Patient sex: M
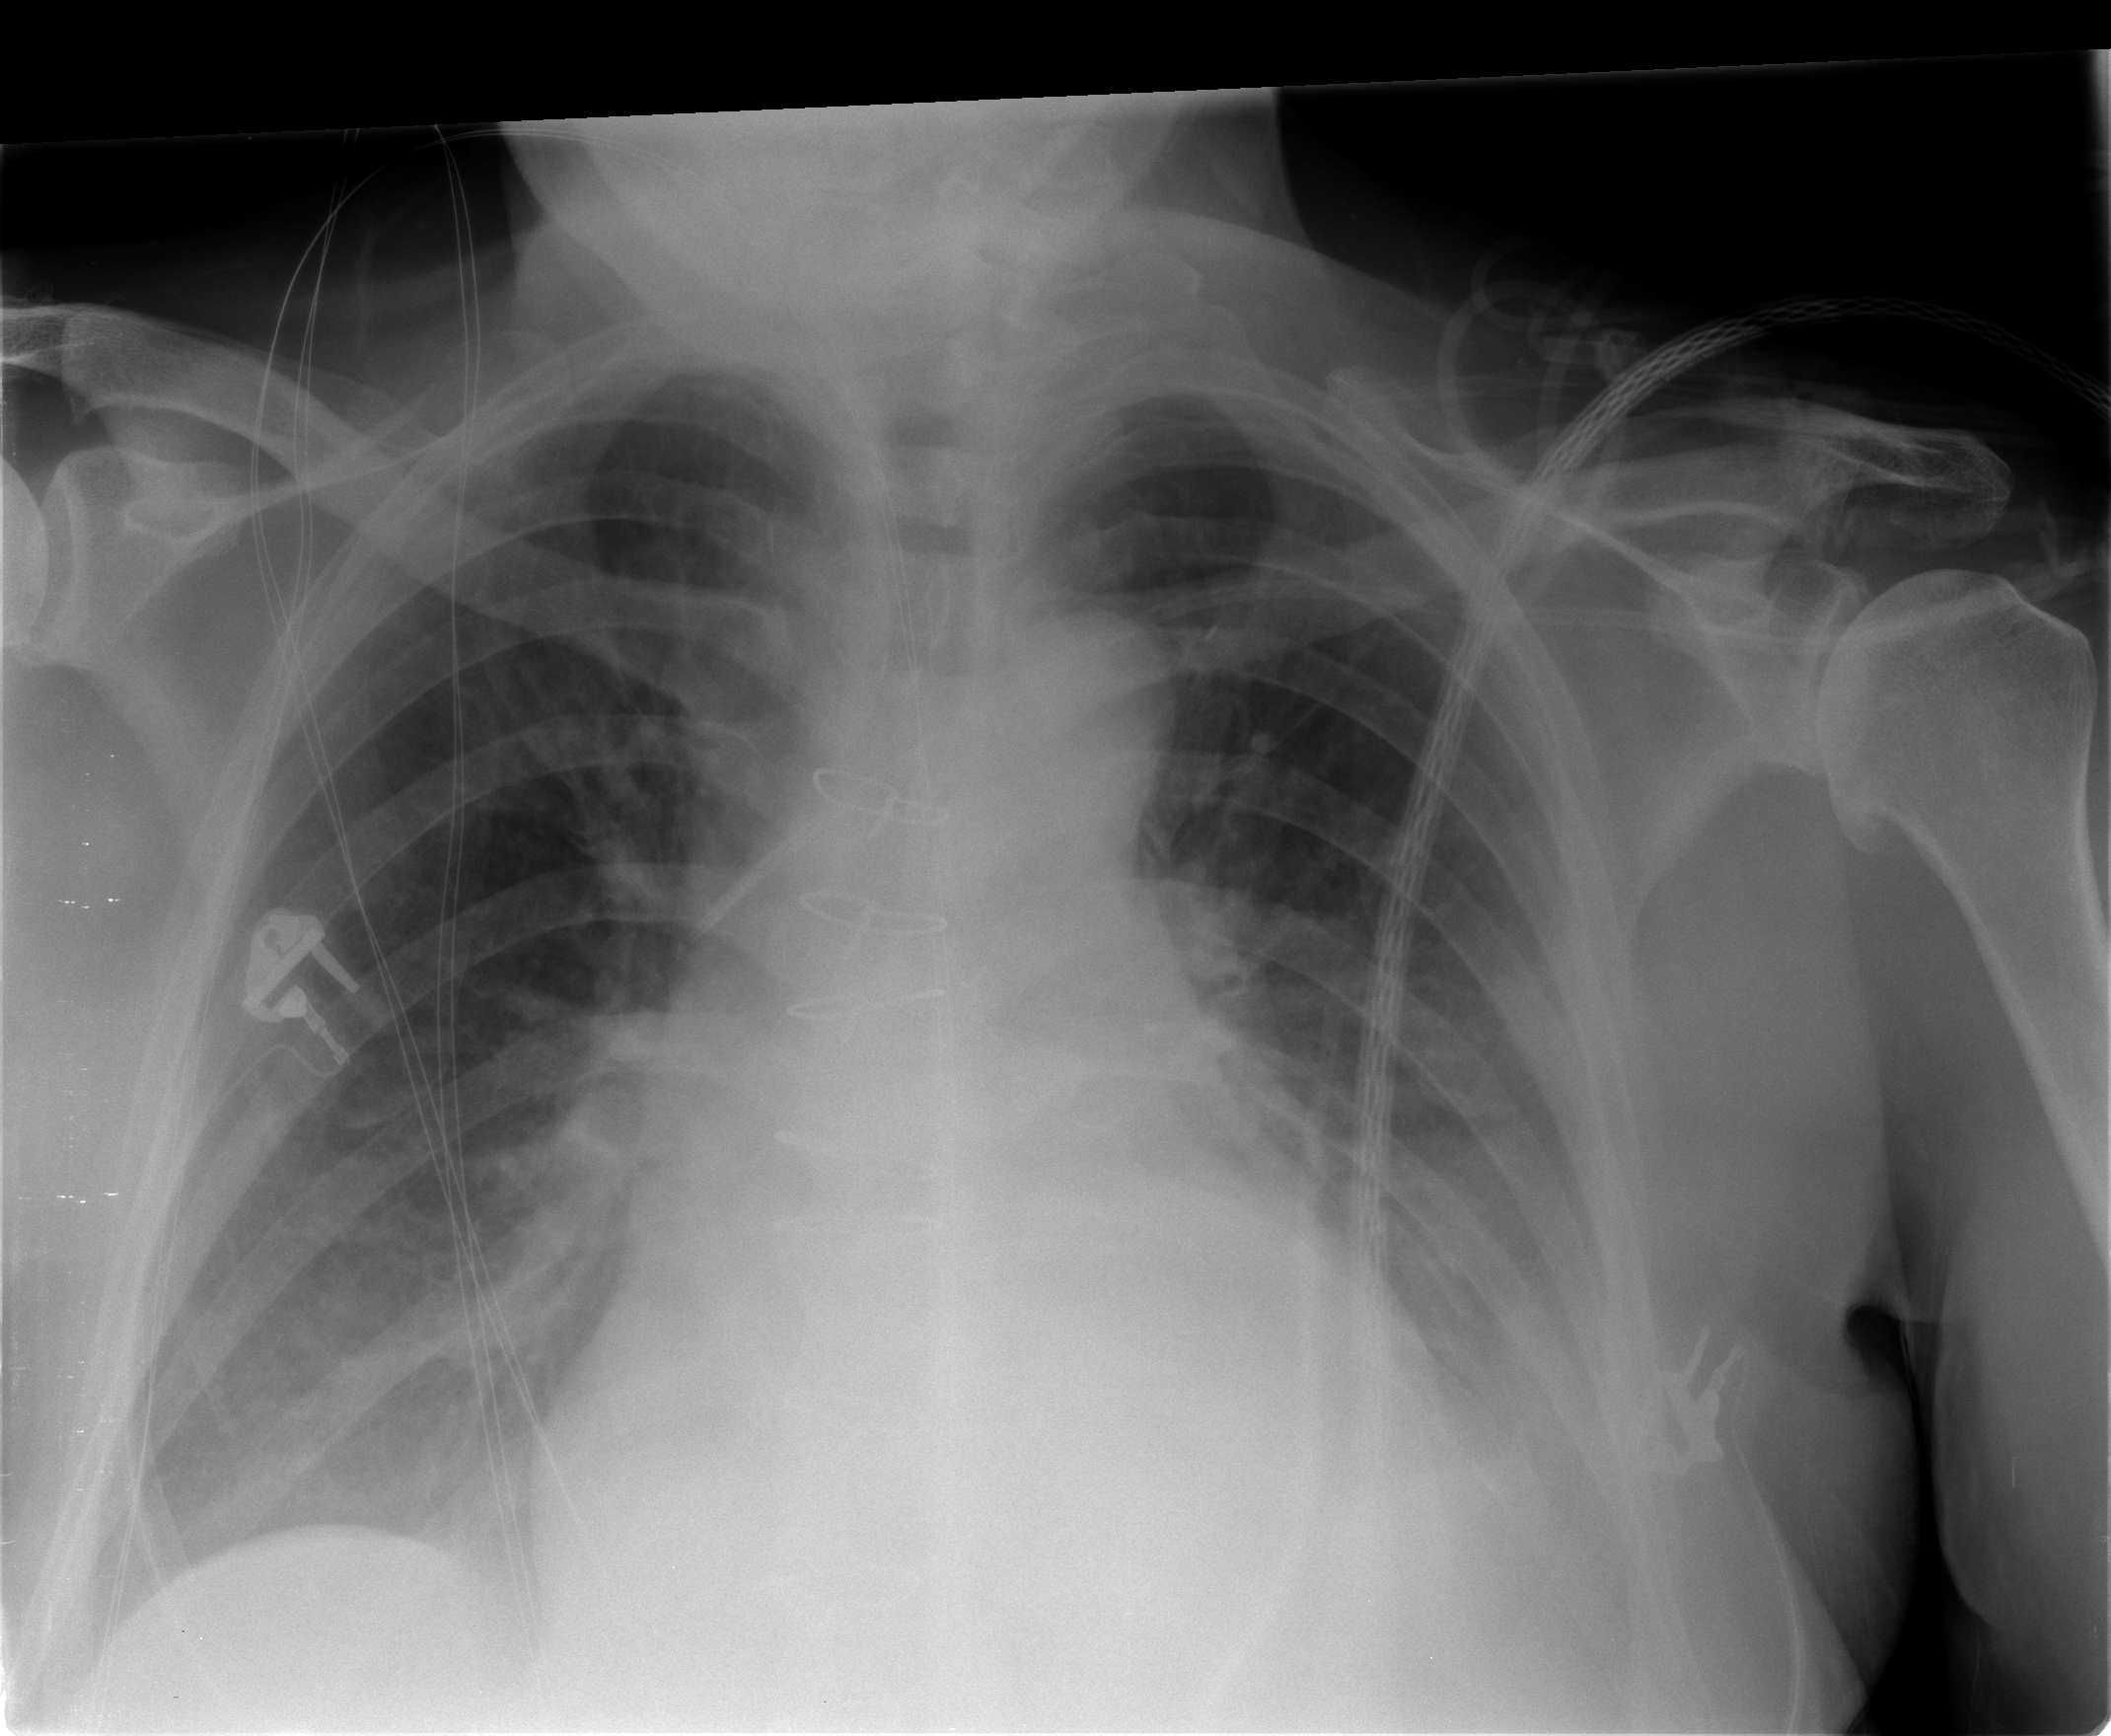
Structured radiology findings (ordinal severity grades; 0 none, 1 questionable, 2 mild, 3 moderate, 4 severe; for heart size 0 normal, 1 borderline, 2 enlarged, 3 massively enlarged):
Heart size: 2
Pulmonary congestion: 0
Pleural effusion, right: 1
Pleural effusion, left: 2
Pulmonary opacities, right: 0
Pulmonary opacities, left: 0
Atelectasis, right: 2
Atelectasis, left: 2